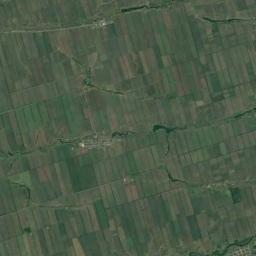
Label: rectangular_farmland